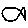
Label: fish